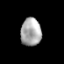
Tissue: prostate
Cell type: T cells
Senescence score: 0.3326
Nuclear area (px): 565
Mean DAPI intensity: 167.375